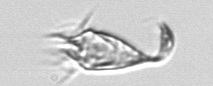
Label: Paratontonia_gracillima